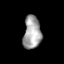
Tissue: skin
Cell type: Epithelial cells
Senescence score: 0.2375
Nuclear area (px): 565
Mean DAPI intensity: 165.221